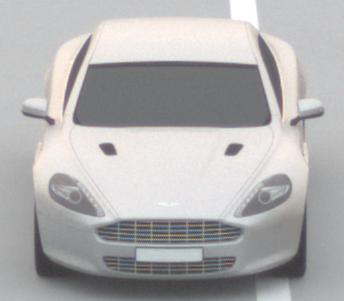
Make: Aston Martin
Model: Rapide
Detailed model: Rapide
Model produced from: 2010/03
Model produced until: 2013/07
Doors: 5
Color: white
Road condition: dry road
Daytime: sunrise or sunset
Contrast: low contrast